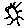
Label: sun